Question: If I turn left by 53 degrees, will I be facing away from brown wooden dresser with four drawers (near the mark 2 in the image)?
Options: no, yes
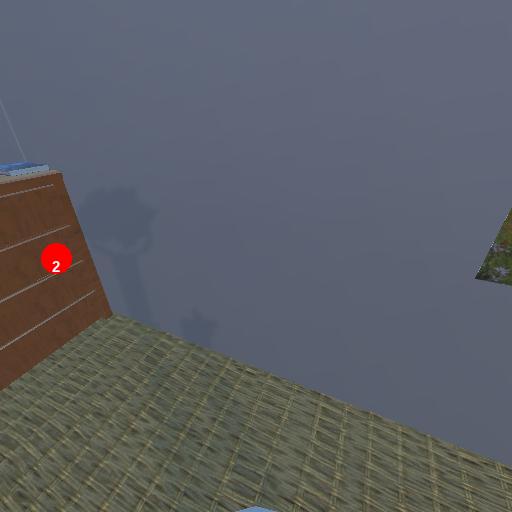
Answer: no